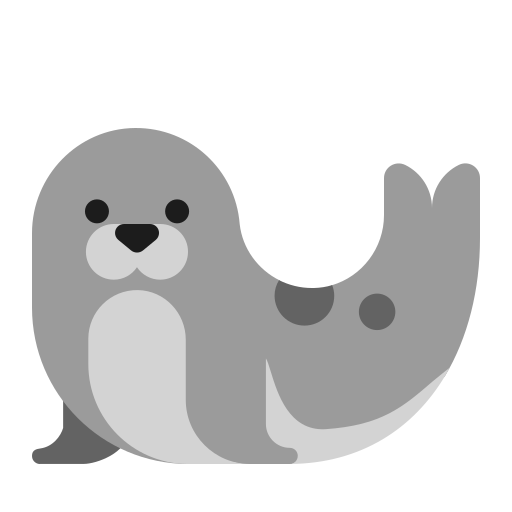
seal flat